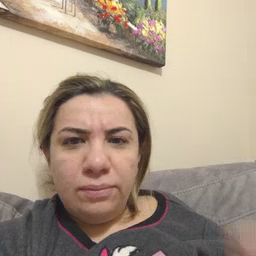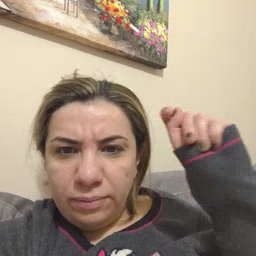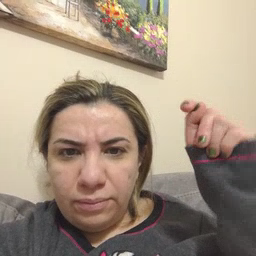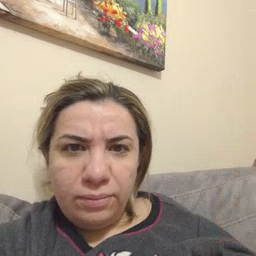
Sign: toy